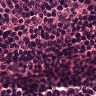
Metastatic tissue present: no